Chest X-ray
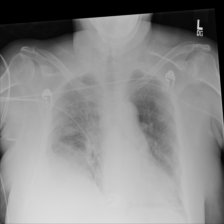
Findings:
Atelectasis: negative
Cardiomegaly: negative
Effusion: positive
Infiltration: positive
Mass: negative
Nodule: negative
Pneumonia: negative
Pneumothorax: negative
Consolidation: negative
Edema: negative
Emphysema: negative
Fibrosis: negative
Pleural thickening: negative
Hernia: negative